Field crop: maize
Growth stage: 1
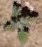
Species: chenopodium